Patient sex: M
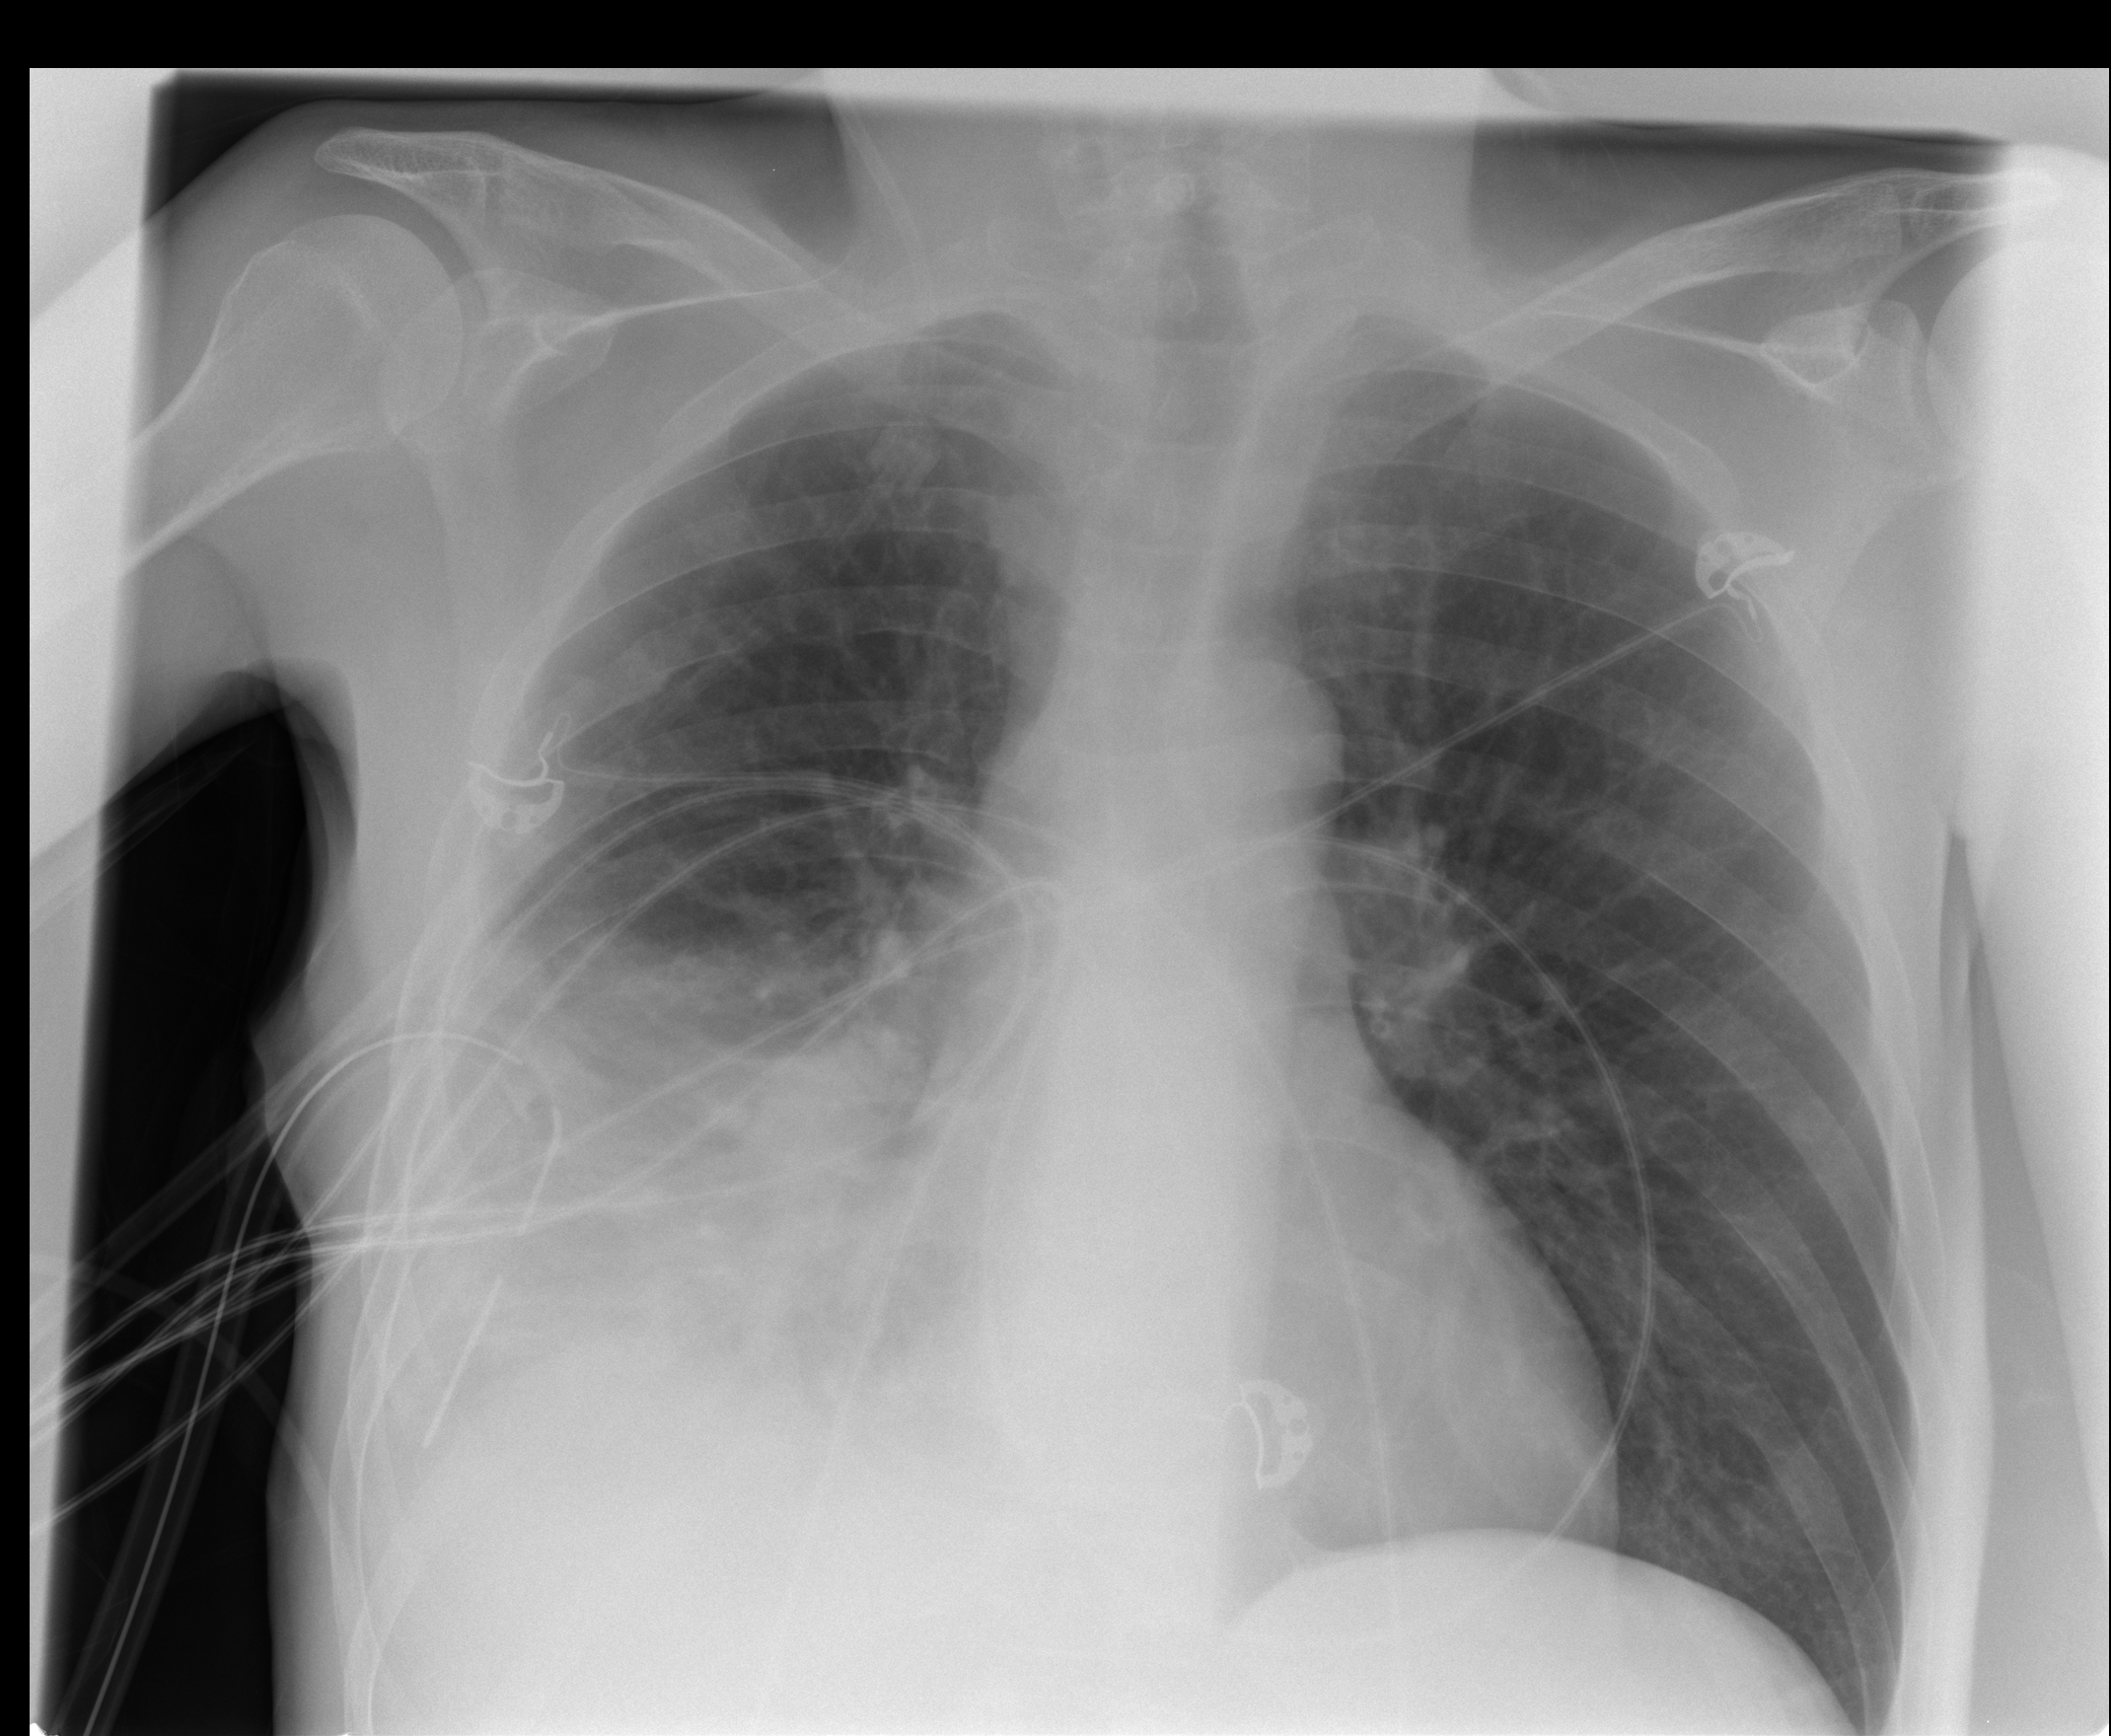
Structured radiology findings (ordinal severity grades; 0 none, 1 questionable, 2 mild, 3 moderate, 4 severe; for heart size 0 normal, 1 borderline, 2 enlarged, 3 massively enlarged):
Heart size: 0
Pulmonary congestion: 0
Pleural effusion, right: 3
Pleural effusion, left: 0
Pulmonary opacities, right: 3
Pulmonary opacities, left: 0
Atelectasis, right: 3
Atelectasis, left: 0